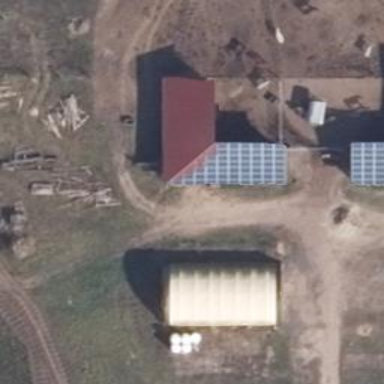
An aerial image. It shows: Small solar photovoltaic panel used as generator to produce electricity.